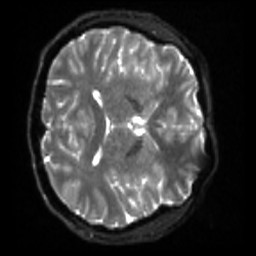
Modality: sbref
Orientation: axial
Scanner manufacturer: siemens
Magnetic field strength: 3 T
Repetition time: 4 s
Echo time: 0.0594 s